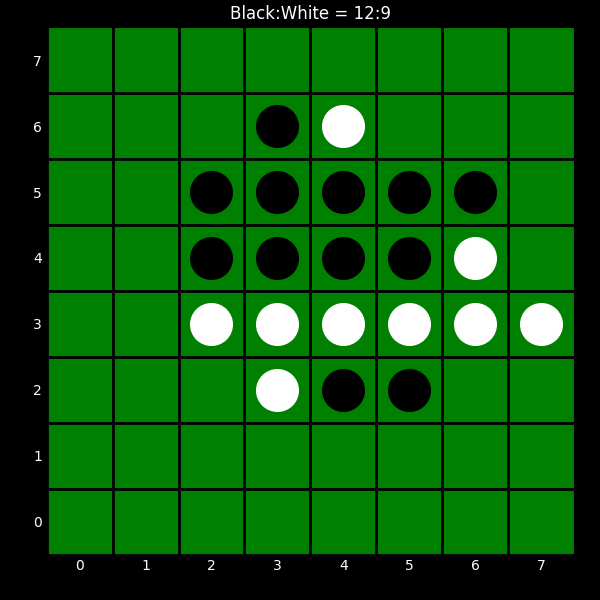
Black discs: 12
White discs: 9